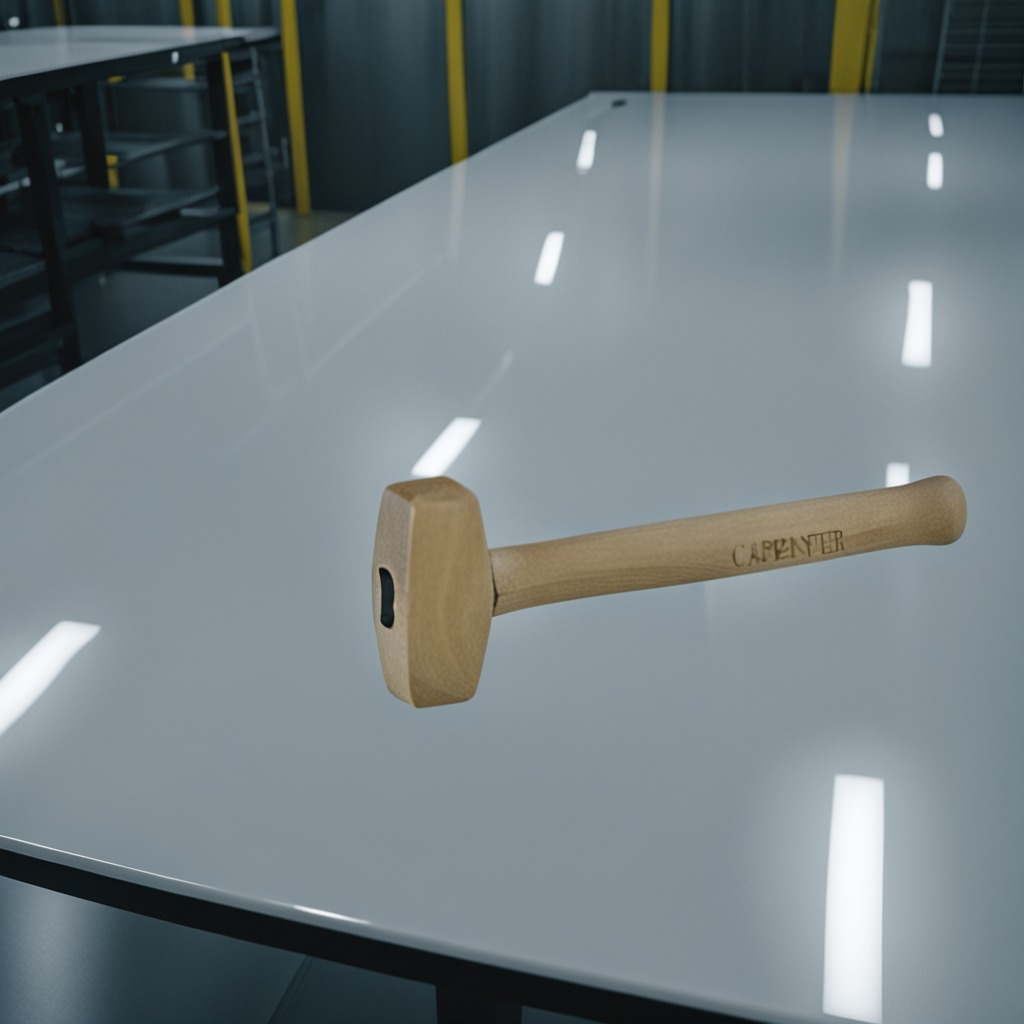
A hammer is lying on the table in the ship maintenance bay.